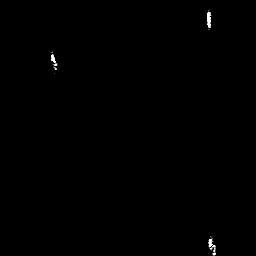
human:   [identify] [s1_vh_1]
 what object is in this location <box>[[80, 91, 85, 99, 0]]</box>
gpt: <ref>1 small ship at the bottom right</ref>

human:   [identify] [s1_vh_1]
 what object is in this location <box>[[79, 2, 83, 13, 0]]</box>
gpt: <ref>1 small ship at the top right</ref>